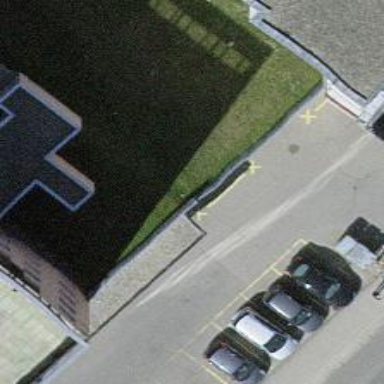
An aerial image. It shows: Parking aisle designated as service road.